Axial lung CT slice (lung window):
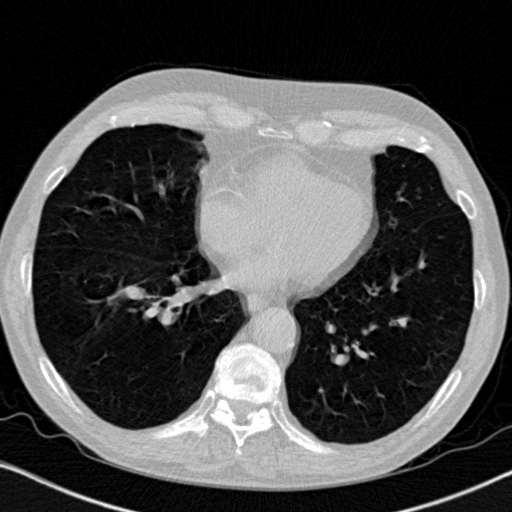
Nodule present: no